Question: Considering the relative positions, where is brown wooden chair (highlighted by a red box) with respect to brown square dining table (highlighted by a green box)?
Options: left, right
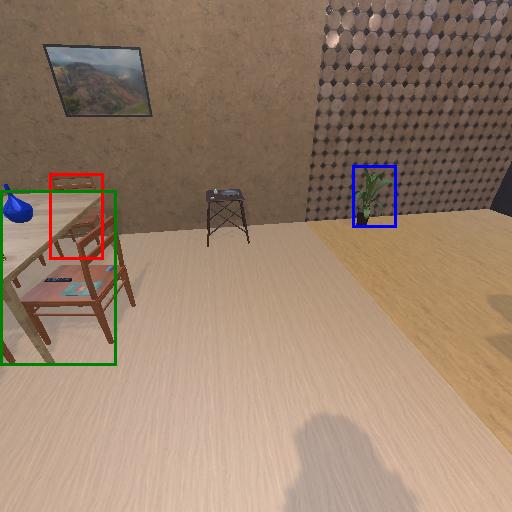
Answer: left